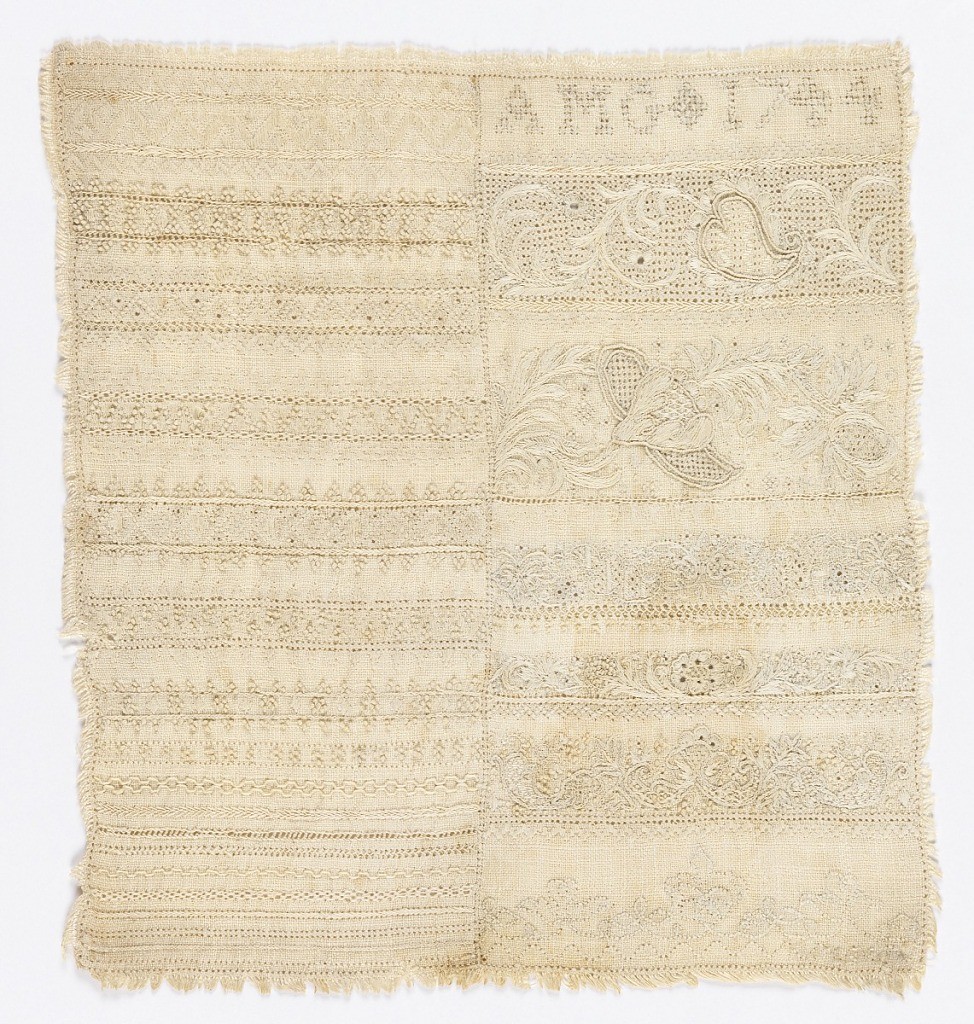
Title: Sampler
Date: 1744
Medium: linen Technique: embroidery, drawnwork
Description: Rectangle of rather heavy cream linen, worked in linen in rows of many embroidery stitches, drawnwork. and a few bands of floral designs. At the top right, the initials AMG 1744.